Interaction volume radius: 5 \u00c5
Interaction volume height: 10 \u00c5
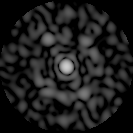
Disorder parameter: 0.7705